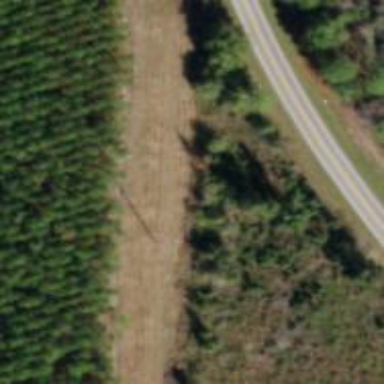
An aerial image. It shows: Power pole.